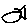
Label: fish